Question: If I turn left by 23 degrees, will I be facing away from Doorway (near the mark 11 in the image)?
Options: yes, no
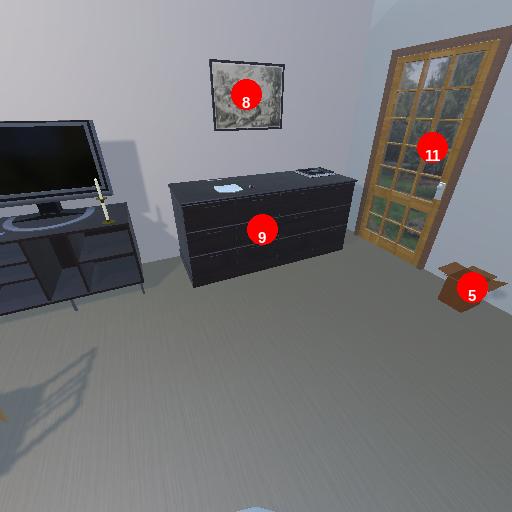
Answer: yes